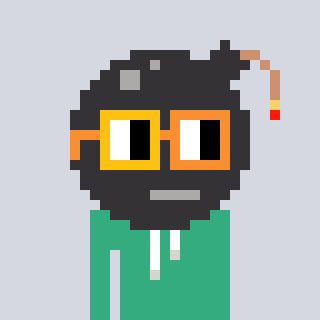
a pixel art character with square yellow and orange glasses, a bomb-shaped head and a teal-colored body on a cool background